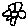
Label: flower